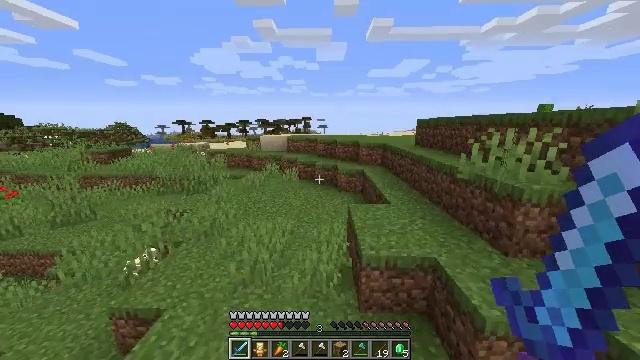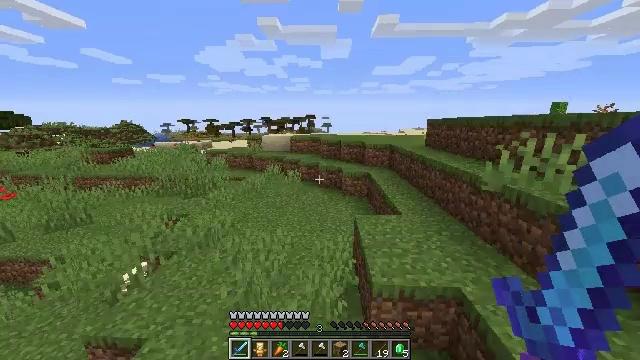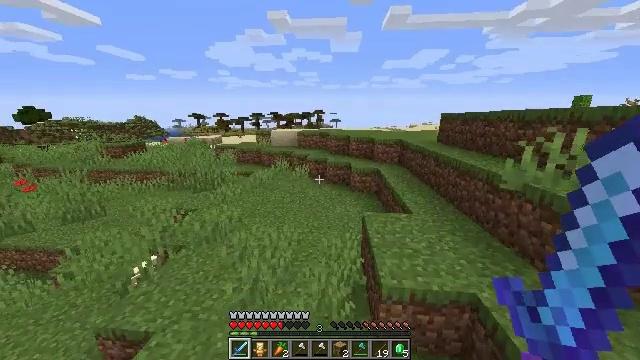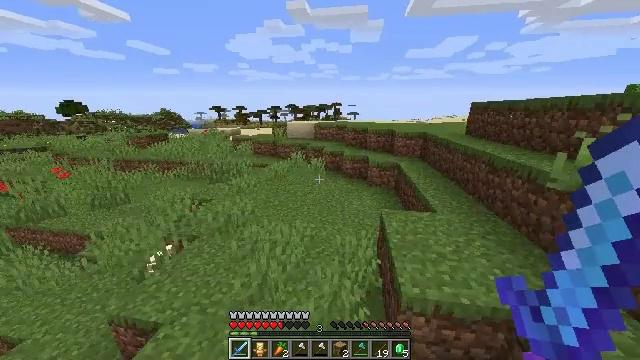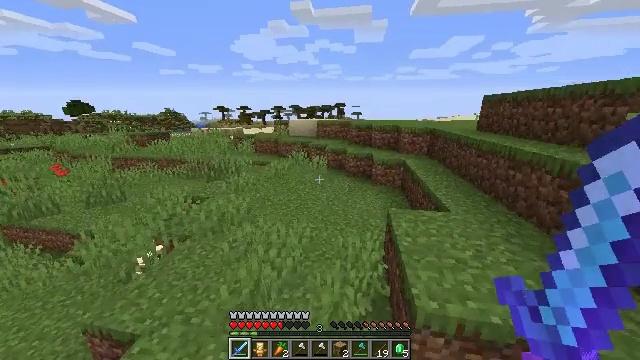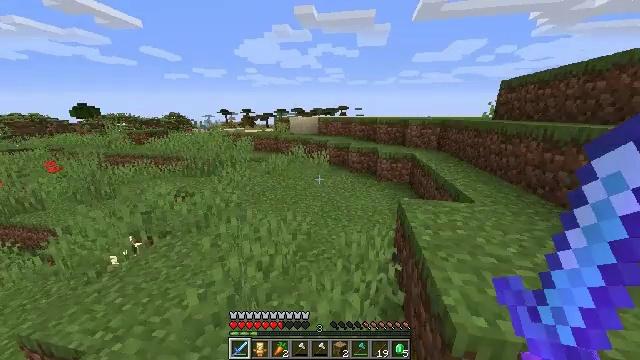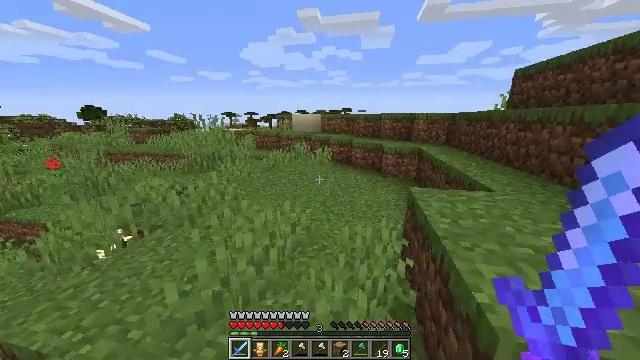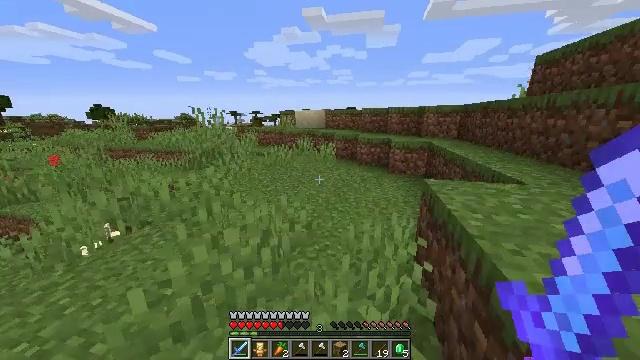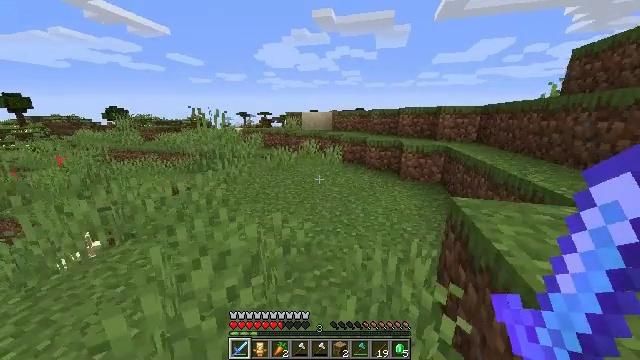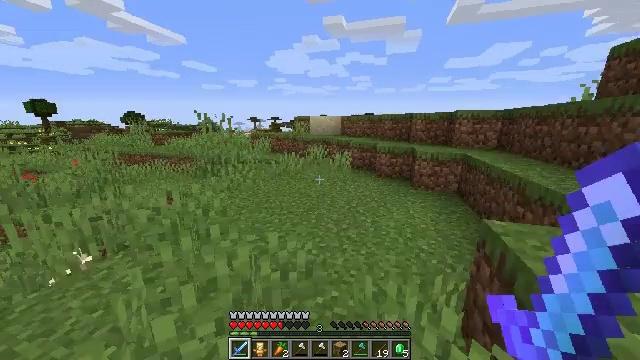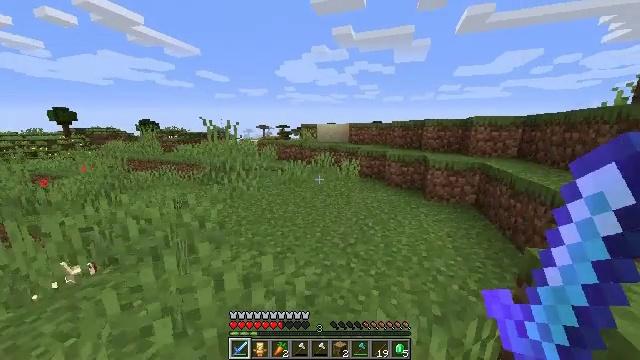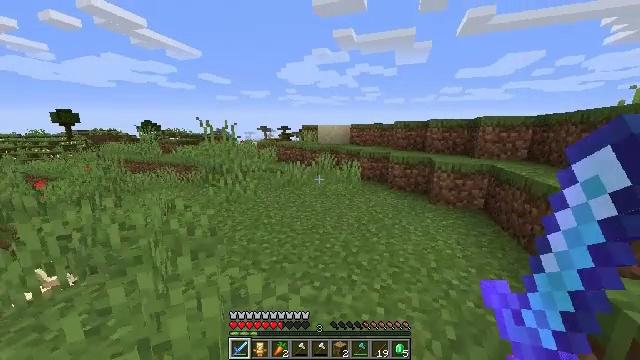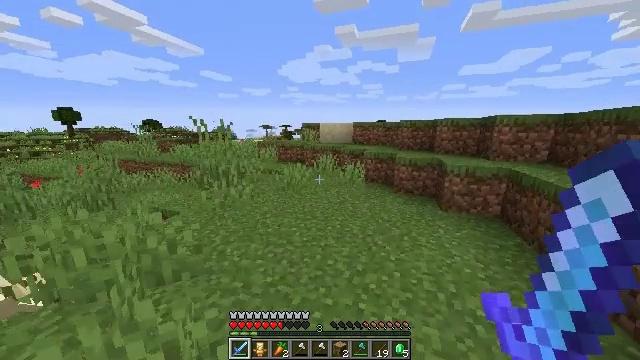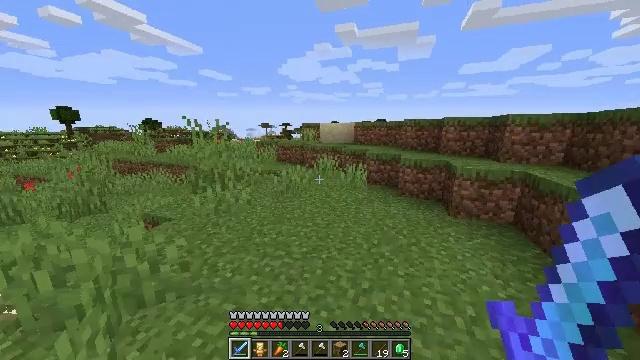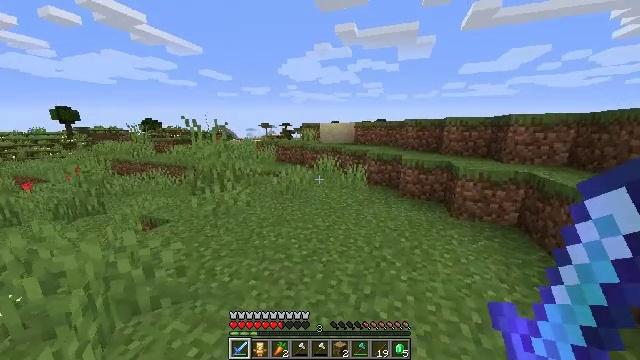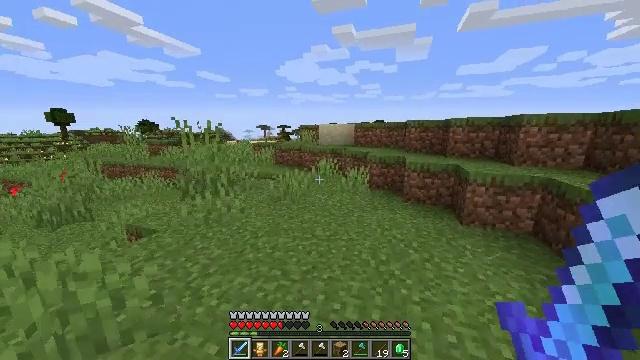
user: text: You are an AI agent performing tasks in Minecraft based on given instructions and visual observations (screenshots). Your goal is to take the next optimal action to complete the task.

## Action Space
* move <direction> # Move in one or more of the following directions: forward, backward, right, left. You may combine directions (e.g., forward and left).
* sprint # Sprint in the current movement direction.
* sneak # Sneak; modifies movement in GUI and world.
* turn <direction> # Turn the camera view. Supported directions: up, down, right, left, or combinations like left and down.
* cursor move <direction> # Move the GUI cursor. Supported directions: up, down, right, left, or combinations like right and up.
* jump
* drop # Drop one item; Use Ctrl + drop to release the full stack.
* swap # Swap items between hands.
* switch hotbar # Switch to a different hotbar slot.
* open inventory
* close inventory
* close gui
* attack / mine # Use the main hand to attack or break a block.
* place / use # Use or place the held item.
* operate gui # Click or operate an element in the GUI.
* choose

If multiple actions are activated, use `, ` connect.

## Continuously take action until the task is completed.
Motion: motion action
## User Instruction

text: Harvest the dead bush.
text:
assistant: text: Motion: move forward, turn left
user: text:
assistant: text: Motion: move forward, turn left and down
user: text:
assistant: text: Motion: move forward, turn left and down
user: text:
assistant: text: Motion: move forward
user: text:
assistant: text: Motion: move forward
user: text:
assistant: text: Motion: move forward
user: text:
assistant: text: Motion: move forward, turn left
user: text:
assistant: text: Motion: move forward, turn left
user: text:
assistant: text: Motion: move forward, turn left and up
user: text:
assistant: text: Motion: move forward, turn left and up
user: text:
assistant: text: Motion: move forward
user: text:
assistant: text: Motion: move forward
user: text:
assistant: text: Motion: move forward
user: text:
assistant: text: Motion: move forward
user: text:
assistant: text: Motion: move forward
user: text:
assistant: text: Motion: move forward, turn right
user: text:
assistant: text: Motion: move forward, turn right and down
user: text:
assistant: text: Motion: move forward, turn right
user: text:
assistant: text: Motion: move forward, turn right
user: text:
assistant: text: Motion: move forward
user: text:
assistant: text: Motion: move forward
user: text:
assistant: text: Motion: move forward
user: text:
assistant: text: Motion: move forward
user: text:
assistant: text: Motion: move forward
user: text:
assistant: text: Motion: move forward
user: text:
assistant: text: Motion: move forward
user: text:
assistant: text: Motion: move forward
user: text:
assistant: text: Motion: move forward, jump
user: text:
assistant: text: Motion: move forward, jump
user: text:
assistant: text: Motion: move forward, jump